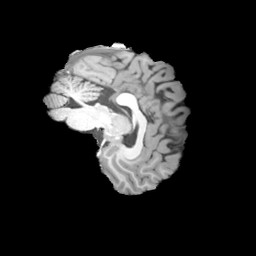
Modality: T1w
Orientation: sagittal
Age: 24
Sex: male
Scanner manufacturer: siemens
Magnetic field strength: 3 T
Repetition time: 2 s
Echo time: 0.0024 s